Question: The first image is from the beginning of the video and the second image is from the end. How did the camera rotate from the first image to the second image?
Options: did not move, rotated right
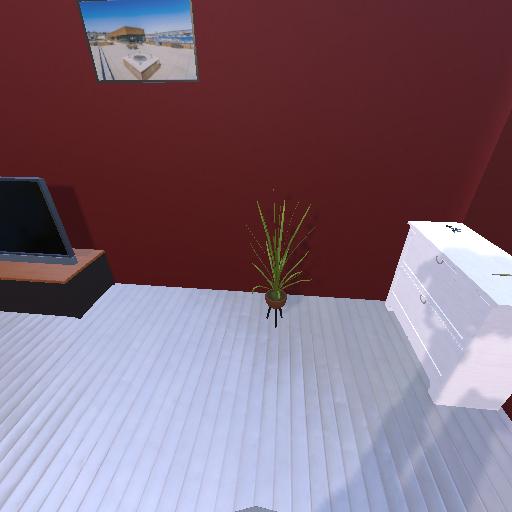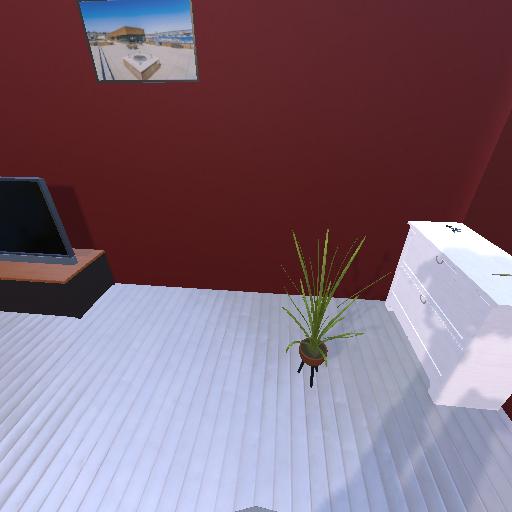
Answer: did not move